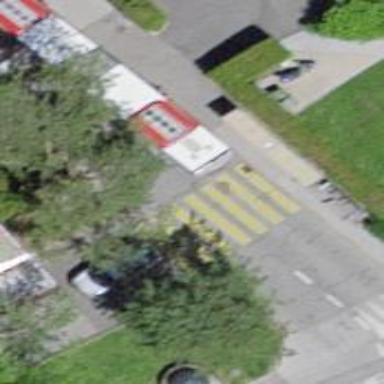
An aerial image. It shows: Public transport stop position.